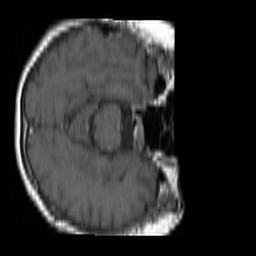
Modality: T1w
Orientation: axial
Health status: ill
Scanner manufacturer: siemens
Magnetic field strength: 1.5 T
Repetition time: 0.477 s
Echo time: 0.0082 s